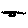
Label: fish